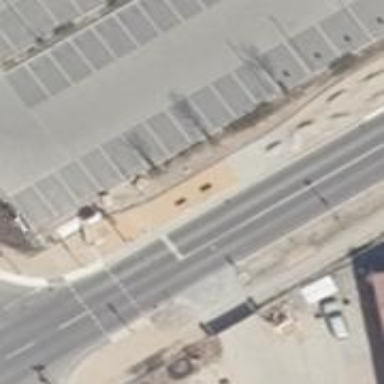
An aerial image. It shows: Road with traffic signals.